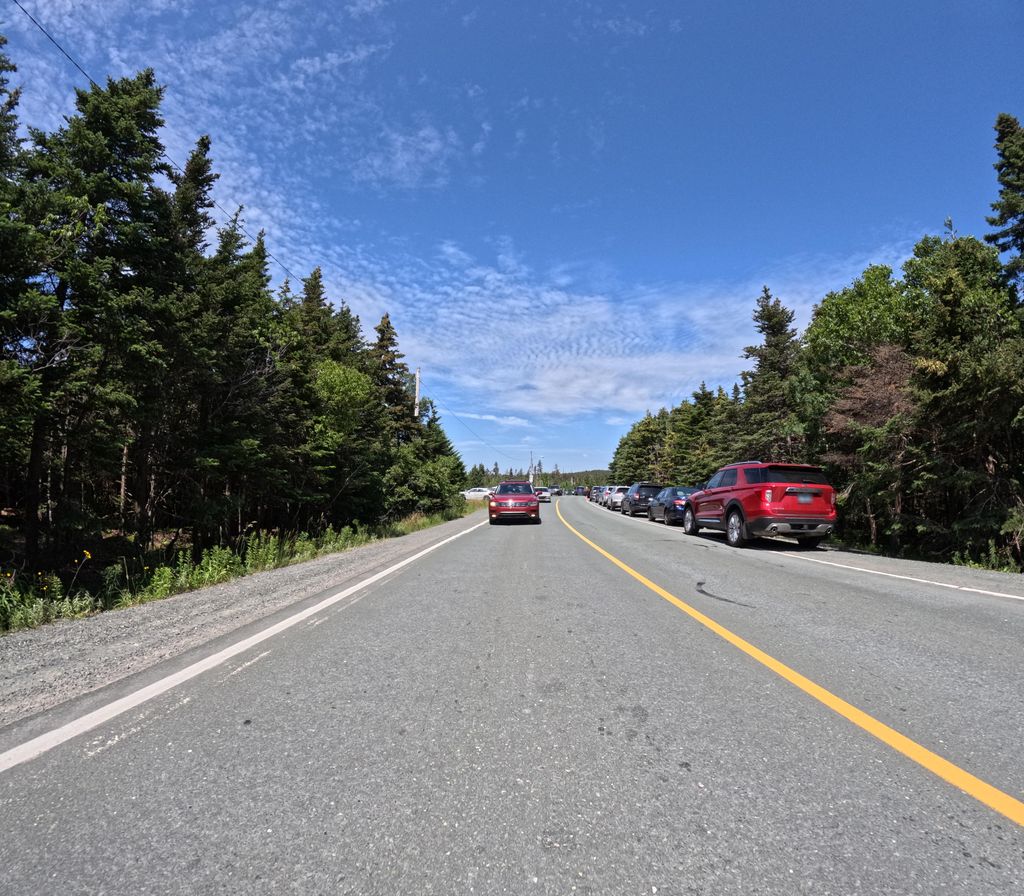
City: st_johns